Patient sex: M
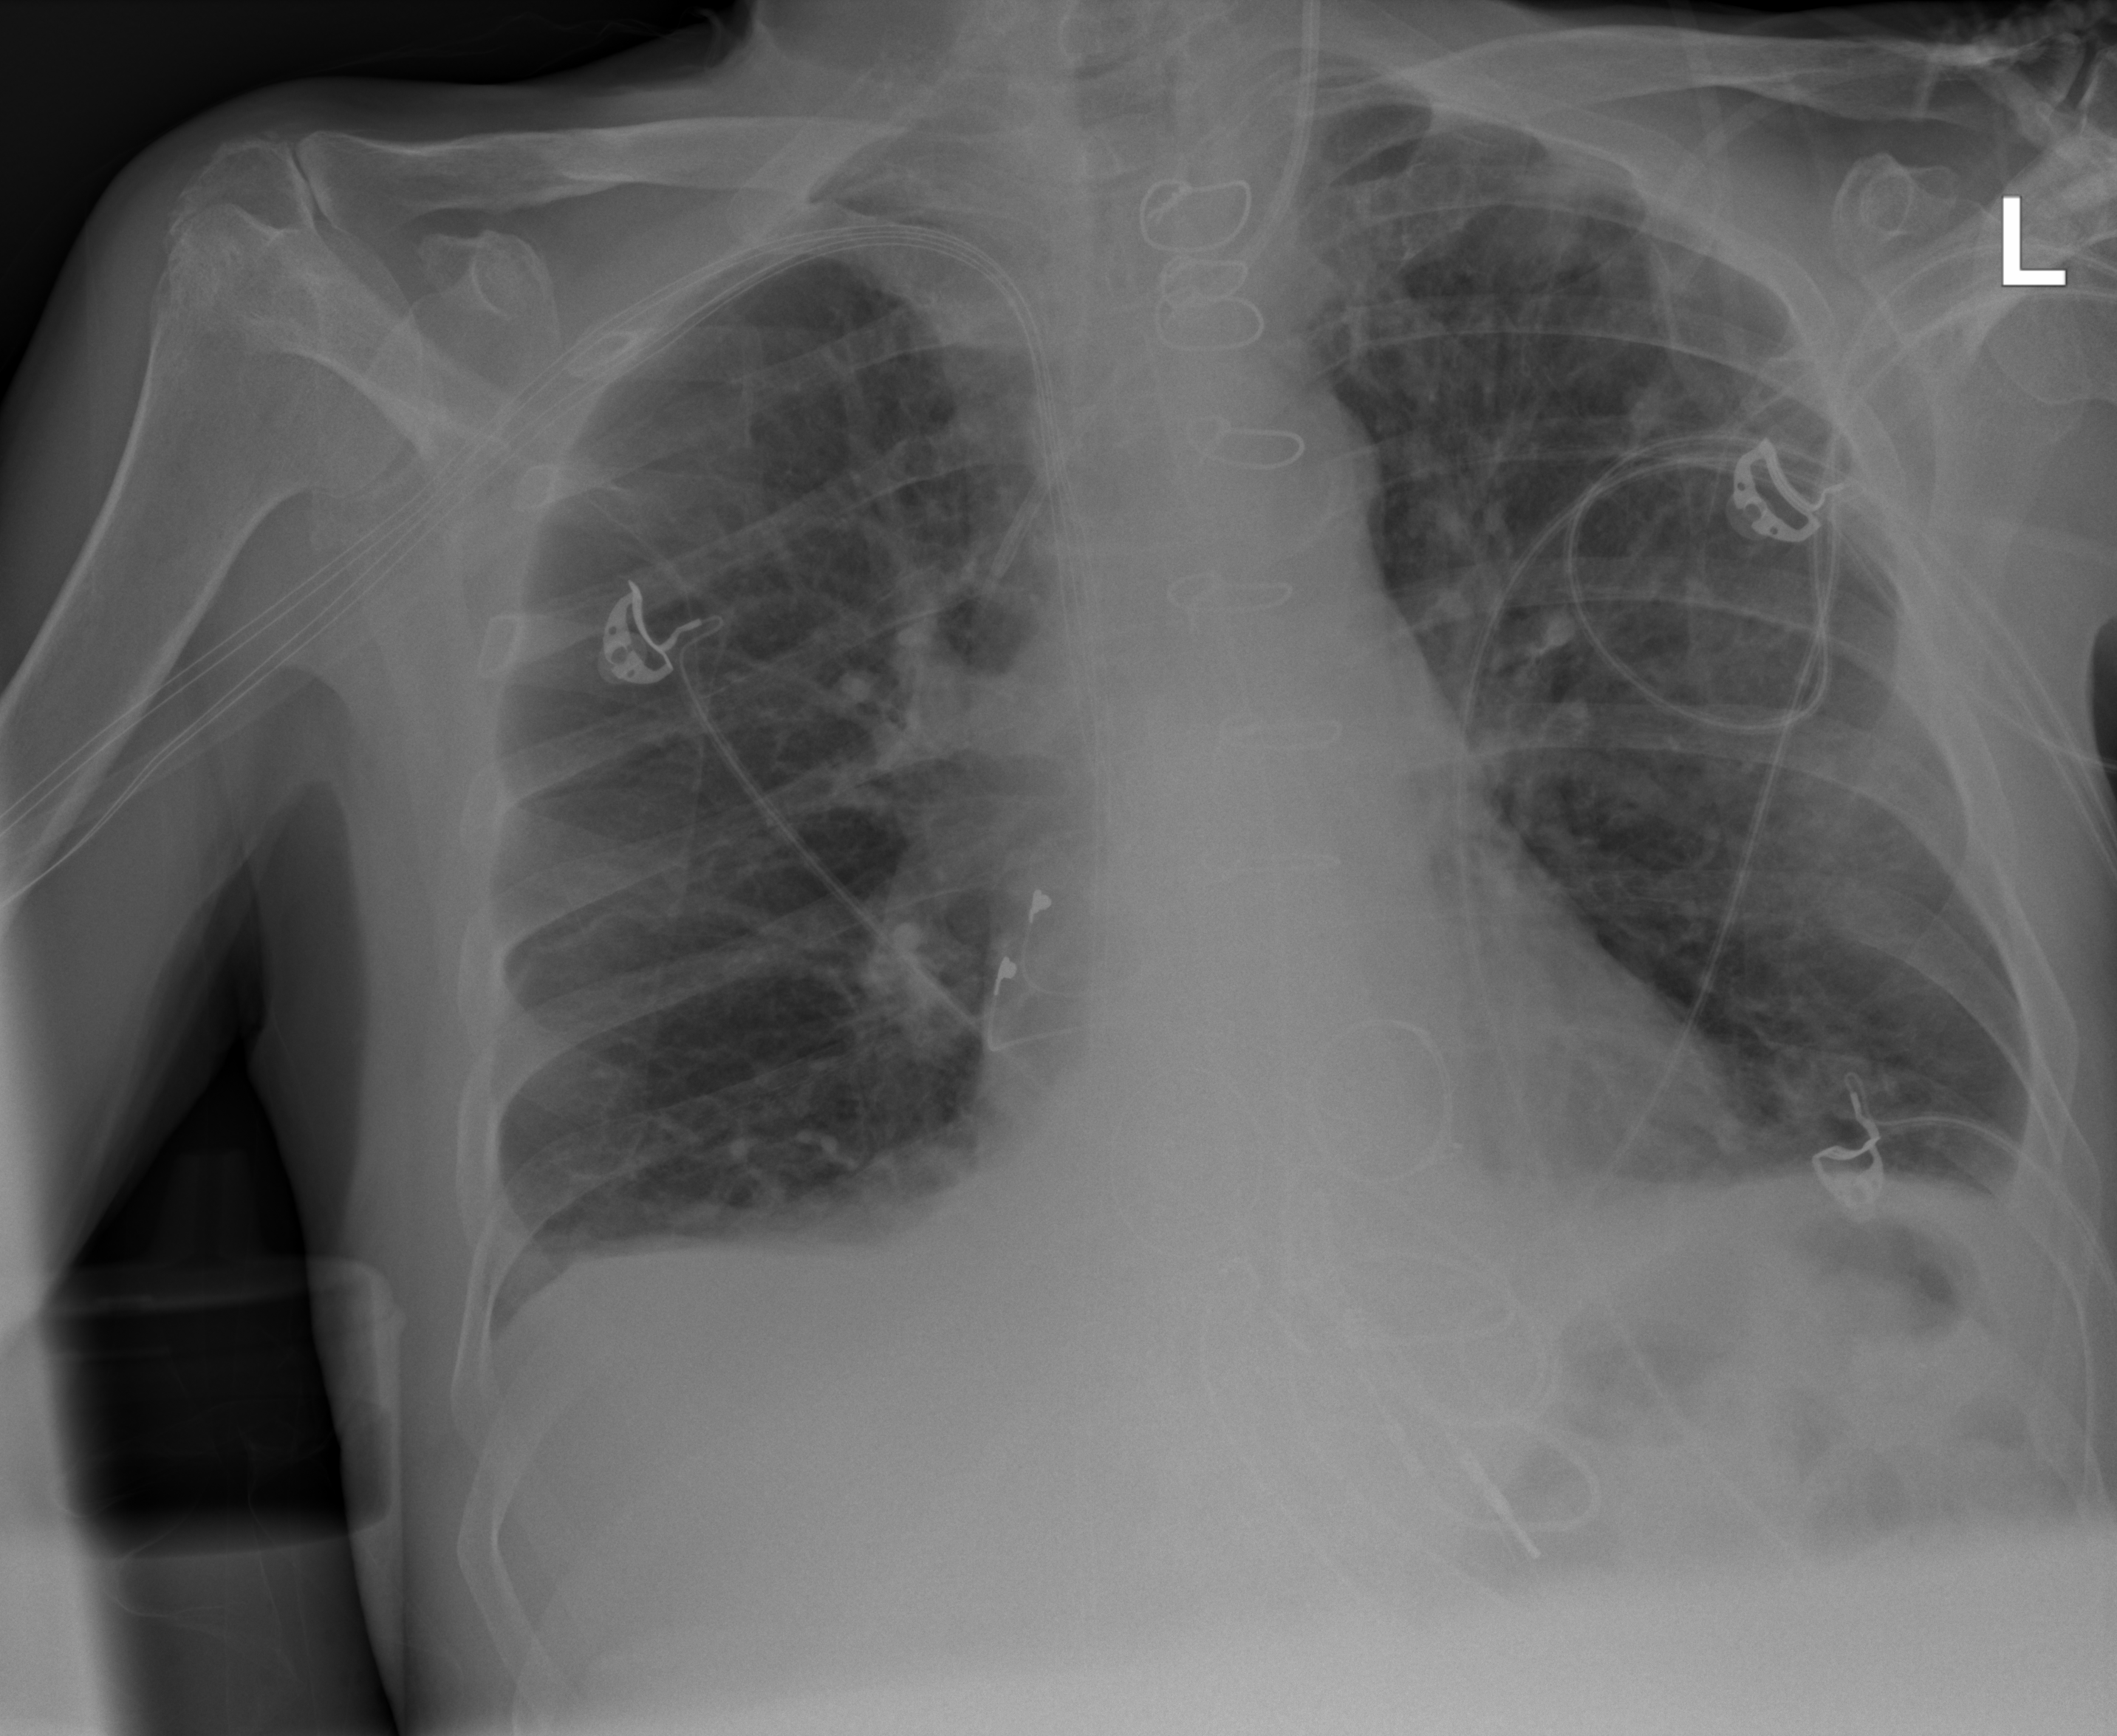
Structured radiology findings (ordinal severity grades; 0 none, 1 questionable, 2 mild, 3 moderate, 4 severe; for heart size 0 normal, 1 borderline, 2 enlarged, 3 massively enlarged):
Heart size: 0
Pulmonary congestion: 0
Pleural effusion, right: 2
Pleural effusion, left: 2
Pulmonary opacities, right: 0
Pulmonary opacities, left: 0
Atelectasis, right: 2
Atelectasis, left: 2